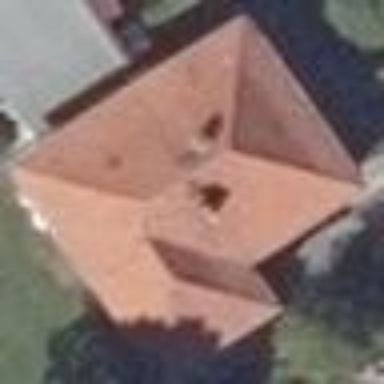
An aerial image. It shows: House with hipped roof.